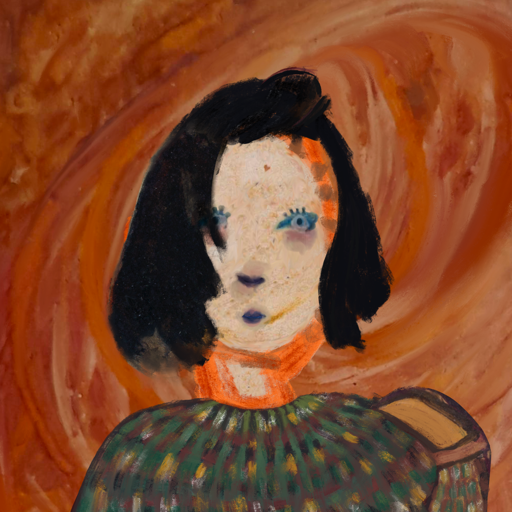
Background: Pious_Lady, Head And Neck Front: Rupkatha, Face Front: Hill_Girl, Bust: After_Raid, Hair Front: Mosgoul, Head Accessory: Blank, Second Necklace: Blank, Necklace: Blank, Baby: Blank